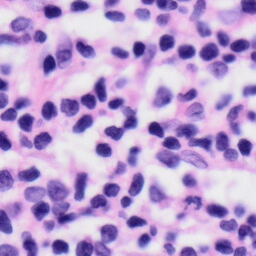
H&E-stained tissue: Skin